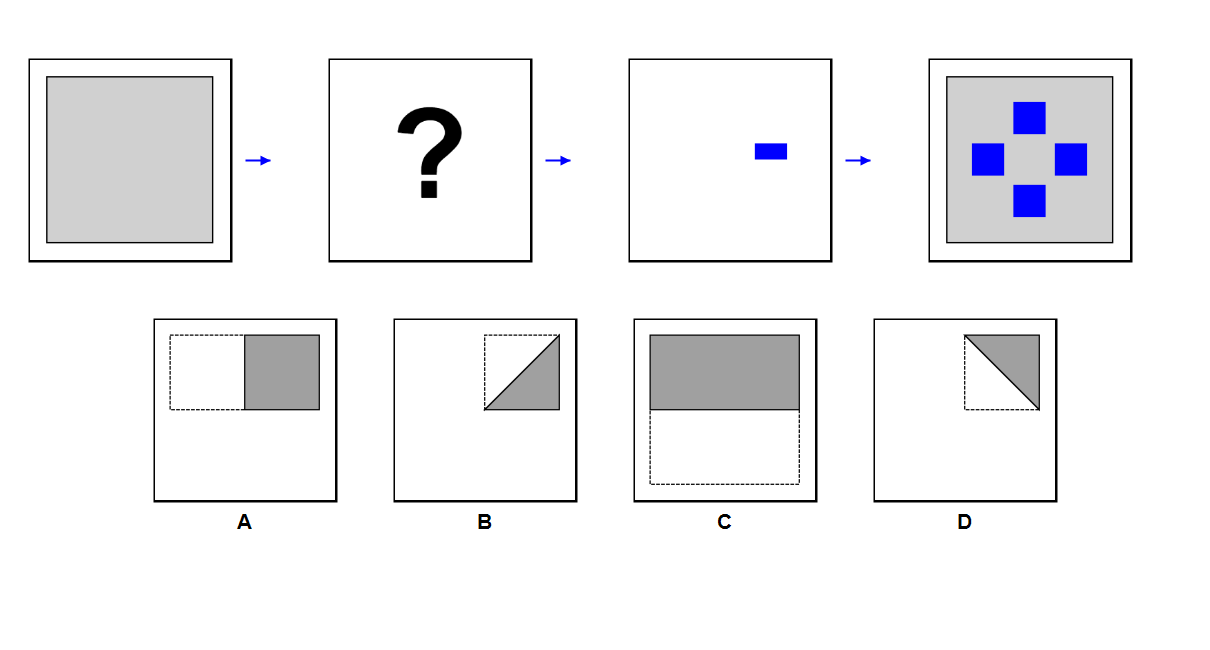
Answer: D